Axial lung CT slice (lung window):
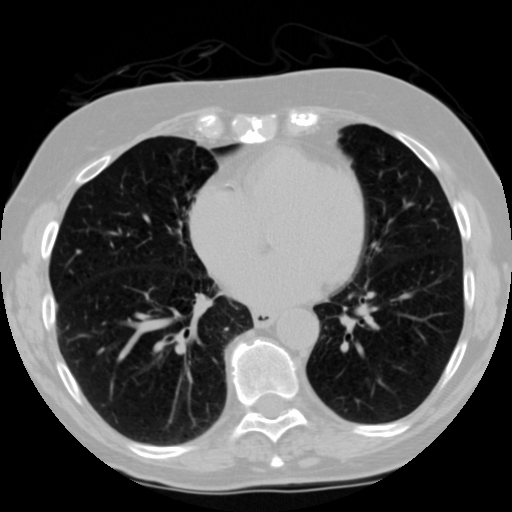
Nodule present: no